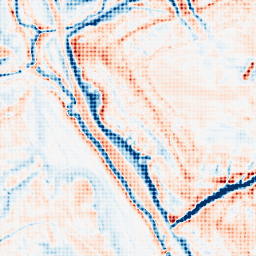
Category: classical
Decomposition family: gaussian_anisotropic
Decomposition parameters: sigma_x: 5
sigma_y: 5
Upsampling method: sinc_blackman
Upsampling parameters: scale: 4
kernel_size: 4
Upsampling scale: 4